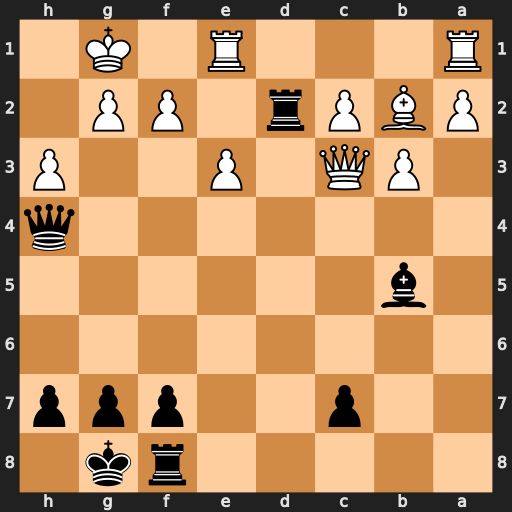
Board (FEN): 5rk1/2p2ppp/8/1b6/7q/1PQ1P2P/PBPr1PP1/R3R1K1
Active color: b
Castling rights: -
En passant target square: -
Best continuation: Qxf2+ Kh2 Qxg2#